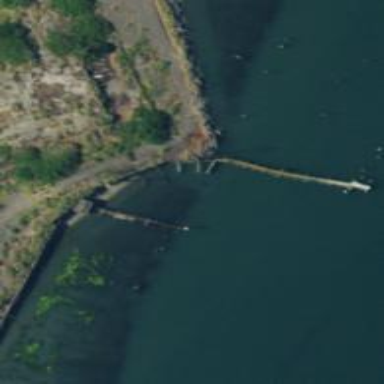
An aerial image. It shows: Ruined pier structure.